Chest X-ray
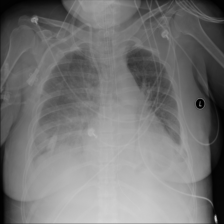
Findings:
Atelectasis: negative
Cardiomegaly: negative
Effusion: positive
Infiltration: negative
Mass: negative
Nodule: negative
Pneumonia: negative
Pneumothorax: negative
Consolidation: negative
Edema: positive
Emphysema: negative
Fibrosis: negative
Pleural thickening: negative
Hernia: negative